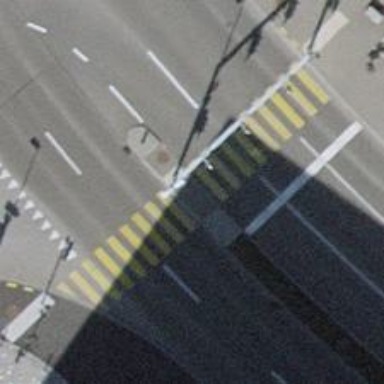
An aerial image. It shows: Crossing with traffic signals.